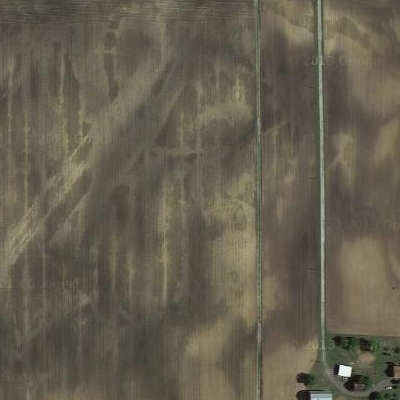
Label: bField